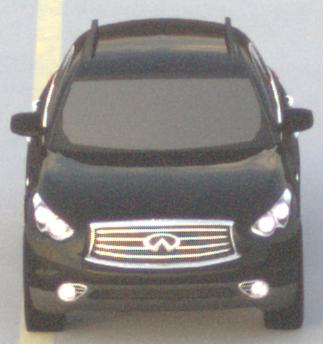
Make: Infiniti
Model: FX 37
Detailed model: FX (S51)
Model produced from: 2012/07
Model produced until: 2013/10
Doors: 5
Color: black
Road condition: dry road
Daytime: sunrise or sunset
Contrast: low contrast